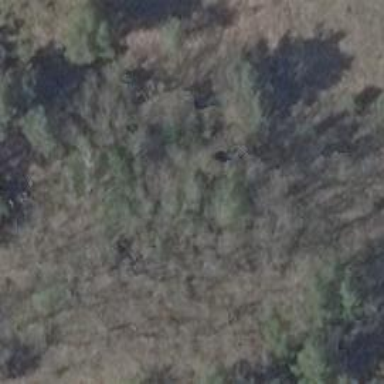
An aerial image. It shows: Forest area.